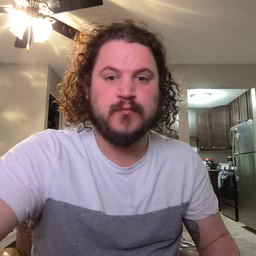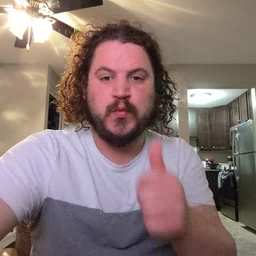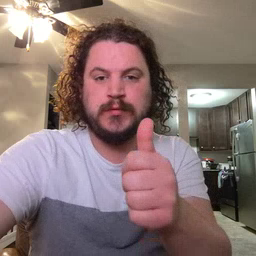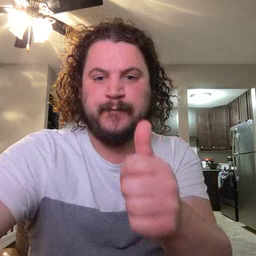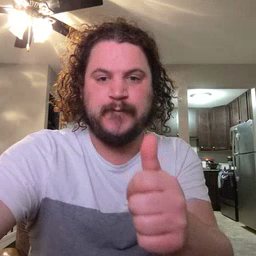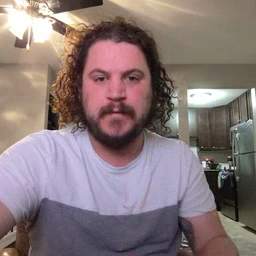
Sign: yourself